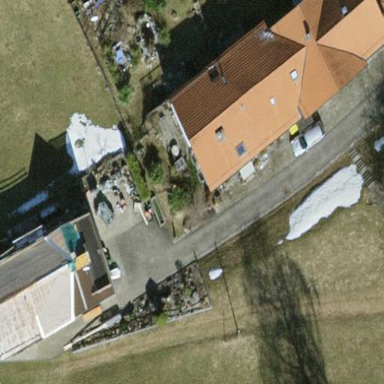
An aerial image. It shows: Simple and straightforward house.